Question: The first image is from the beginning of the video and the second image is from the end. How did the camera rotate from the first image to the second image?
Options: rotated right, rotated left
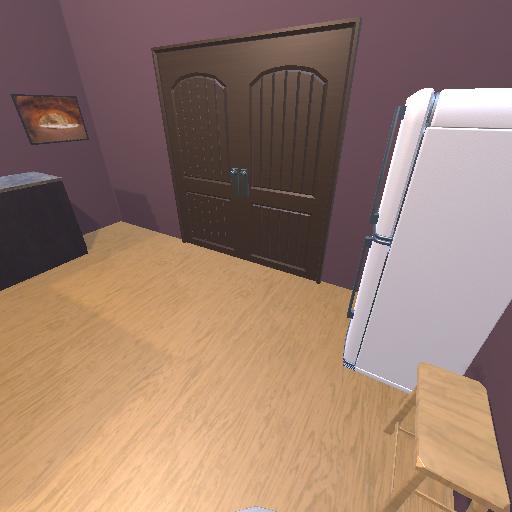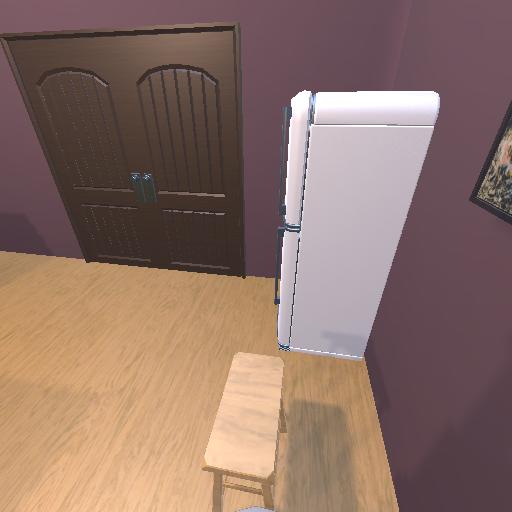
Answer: rotated right